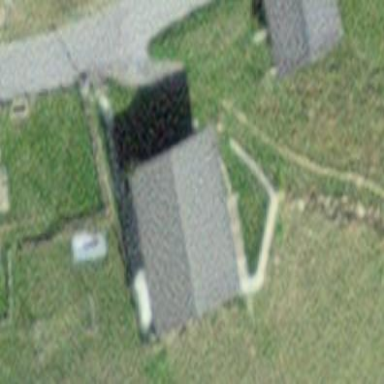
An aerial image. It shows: Gabled roof on residential building.